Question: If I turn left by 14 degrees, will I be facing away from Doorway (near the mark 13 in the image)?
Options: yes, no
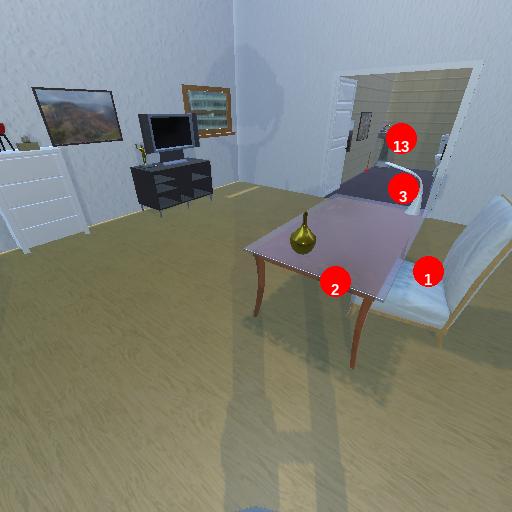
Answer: yes